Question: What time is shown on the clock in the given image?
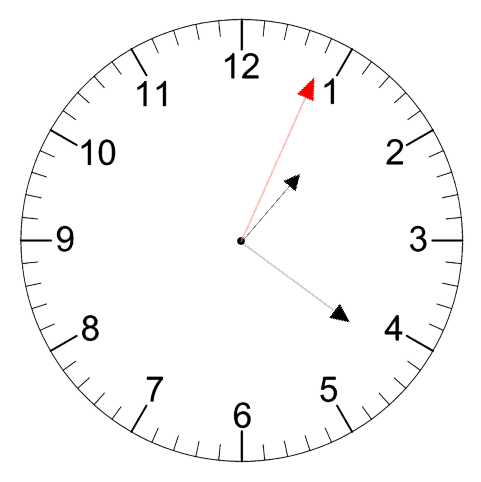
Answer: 01:21:04